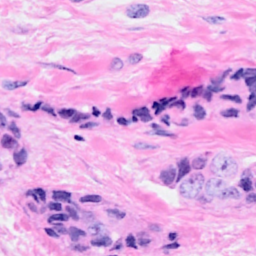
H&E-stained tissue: Breast